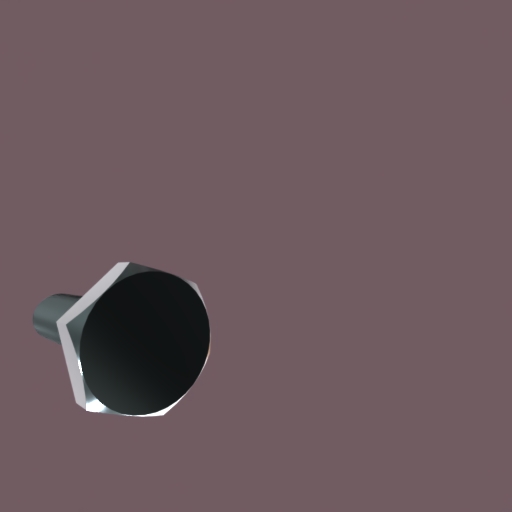
Label: bolt